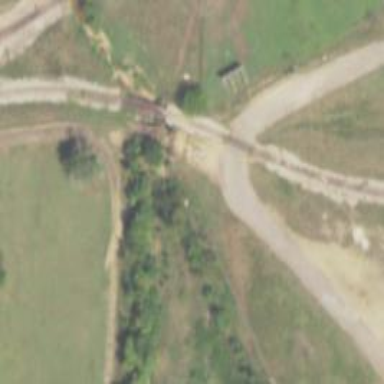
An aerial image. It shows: Railway spur service.